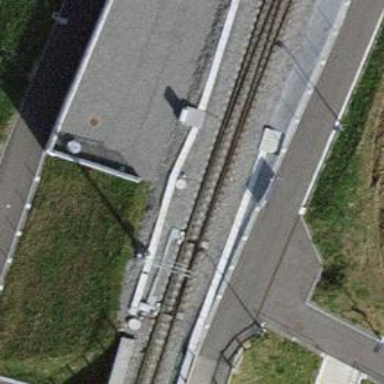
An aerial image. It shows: Narrow-gauge railway track with 1 electrified contact line.